Aerial crown-view tile of a tropical tree (Barro Colorado Island, Panama), acquired 20250715:
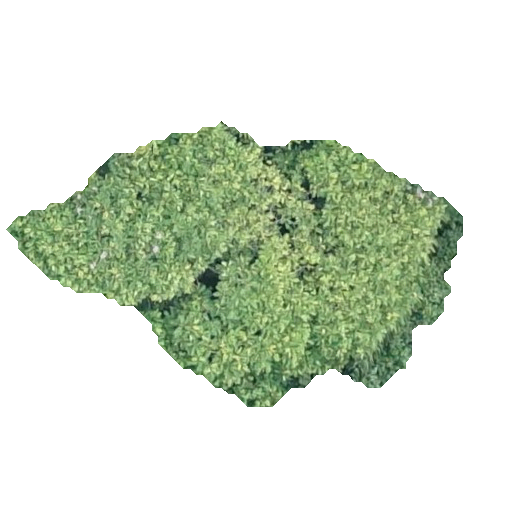
Species: Dipteryx oleifera
GBIF accepted scientific name: Dipteryx oleifera
Crown area: 119.2 m²